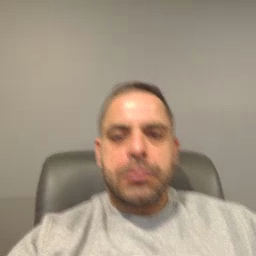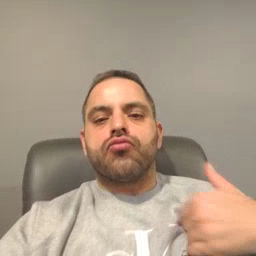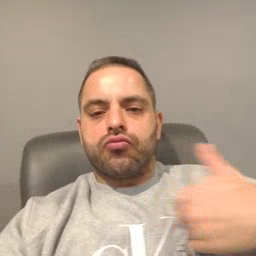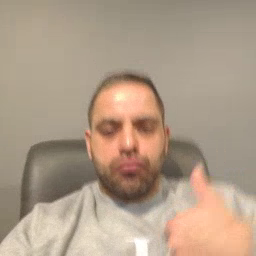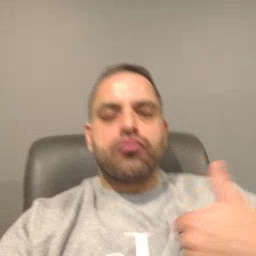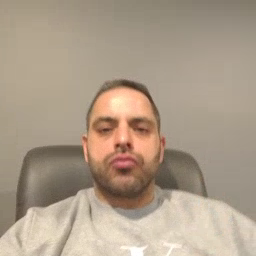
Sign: animal